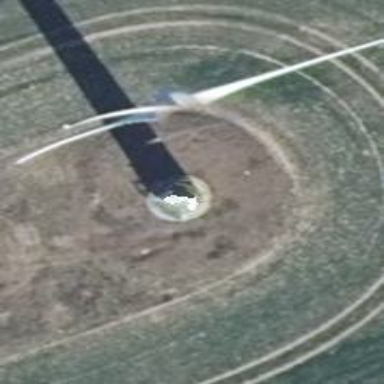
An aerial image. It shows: Wind generator using wind turbines of horizontal axis.